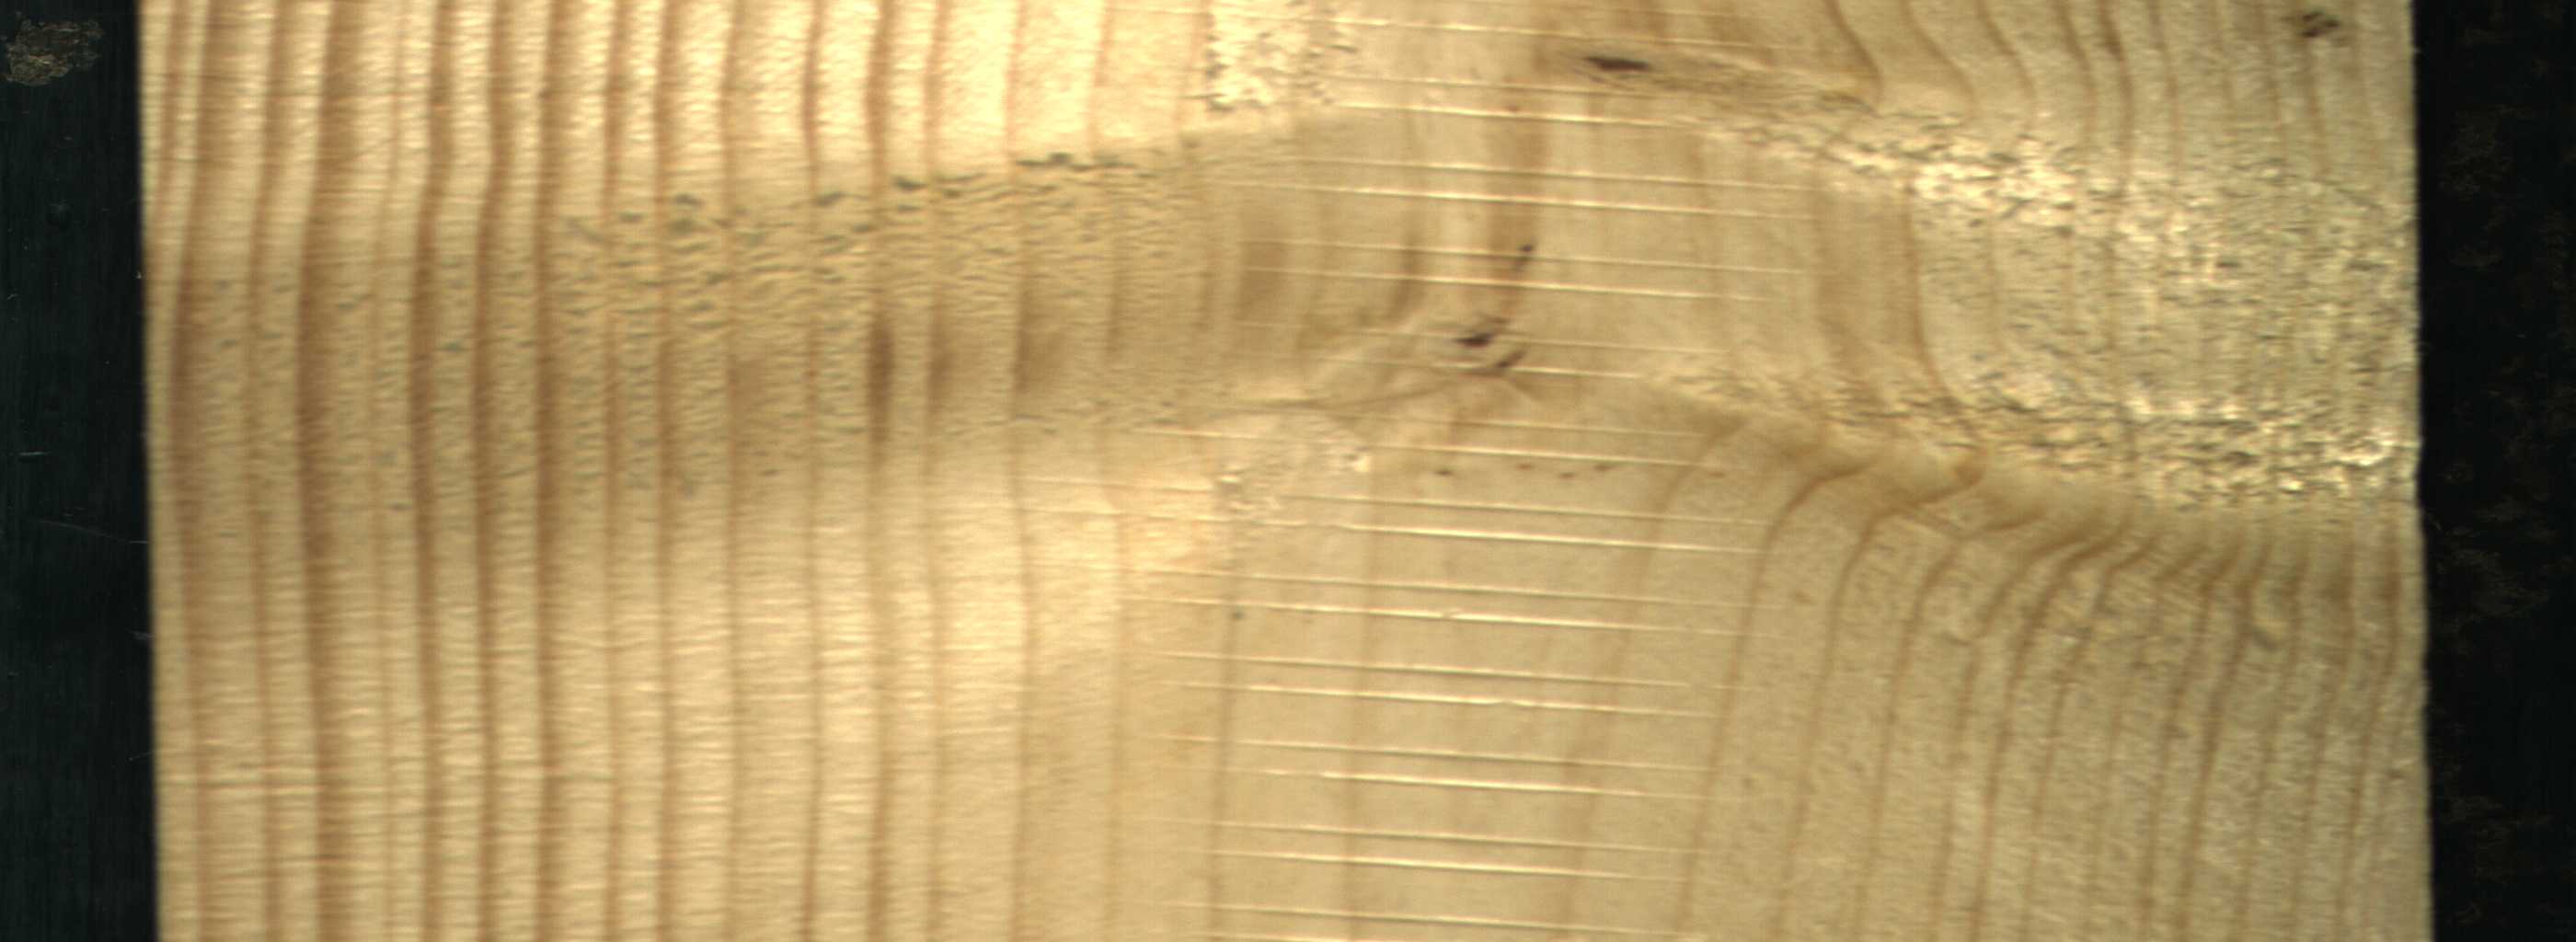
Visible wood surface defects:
Live_Knot
Live_Knot